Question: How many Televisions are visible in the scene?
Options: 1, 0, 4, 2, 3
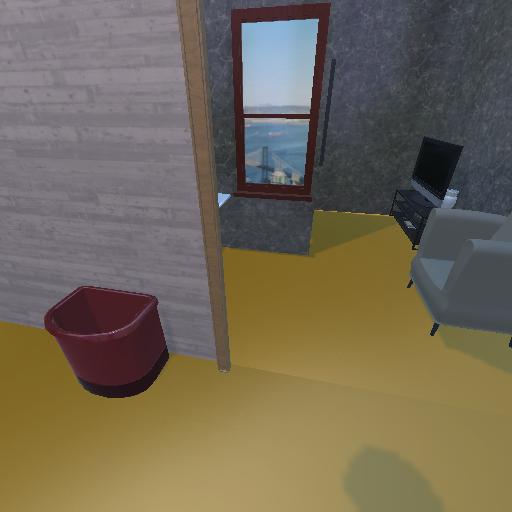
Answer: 1